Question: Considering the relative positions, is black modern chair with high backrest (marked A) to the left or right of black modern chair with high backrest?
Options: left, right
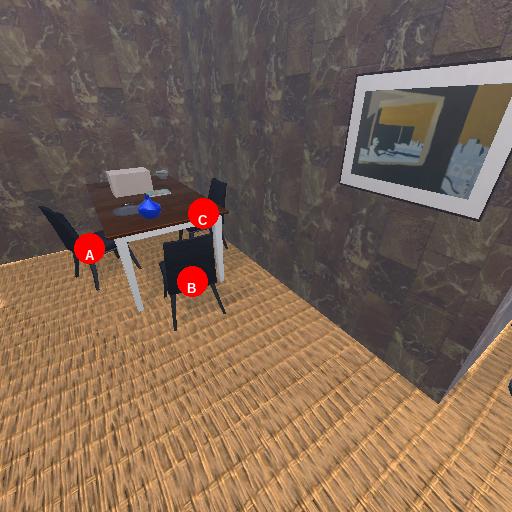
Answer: left